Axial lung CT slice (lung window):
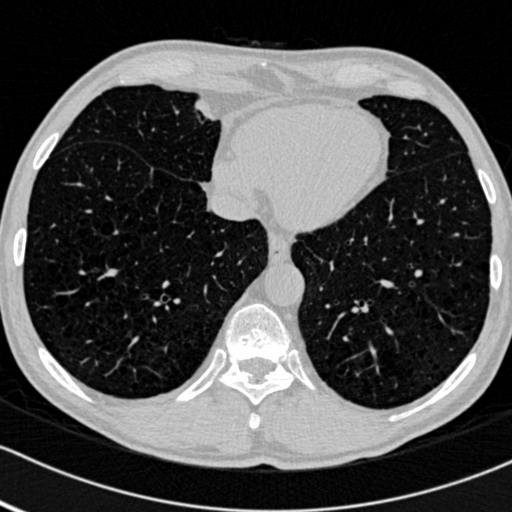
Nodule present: no